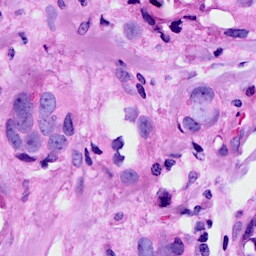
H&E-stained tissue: Breast